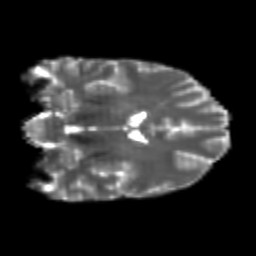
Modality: T2w
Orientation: coronal
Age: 22
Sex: female
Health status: healthy
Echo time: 0.074 s